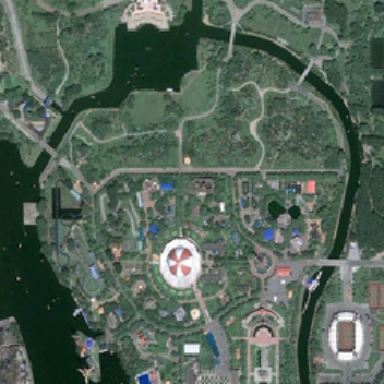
Many green trees and rivers around the park island .